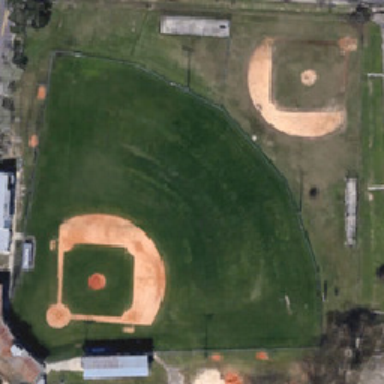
The big baseball court faces the small baseball .